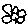
Label: flower